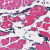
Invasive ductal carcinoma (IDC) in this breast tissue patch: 0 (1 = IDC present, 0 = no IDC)